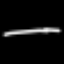
Label: line